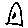
Label: triangle